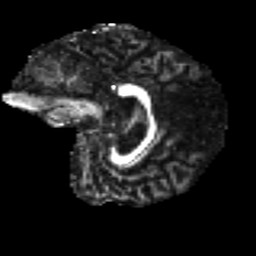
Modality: FA
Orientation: sagittal
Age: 72
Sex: male
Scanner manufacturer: ge
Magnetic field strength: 3 T
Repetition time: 7.8 s
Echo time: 0.0609 s